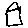
Label: house